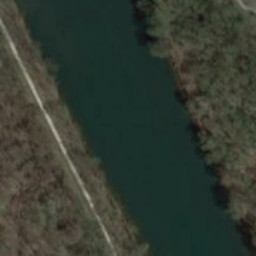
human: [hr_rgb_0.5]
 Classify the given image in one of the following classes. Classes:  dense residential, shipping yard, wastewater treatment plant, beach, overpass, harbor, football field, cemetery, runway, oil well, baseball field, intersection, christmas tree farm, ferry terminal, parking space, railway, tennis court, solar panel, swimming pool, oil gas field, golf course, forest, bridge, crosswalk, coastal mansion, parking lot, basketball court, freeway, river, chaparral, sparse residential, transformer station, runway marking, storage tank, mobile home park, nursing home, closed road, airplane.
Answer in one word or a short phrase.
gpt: river